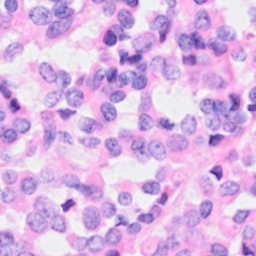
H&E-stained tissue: Breast